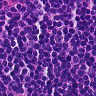
Metastatic tissue present: no